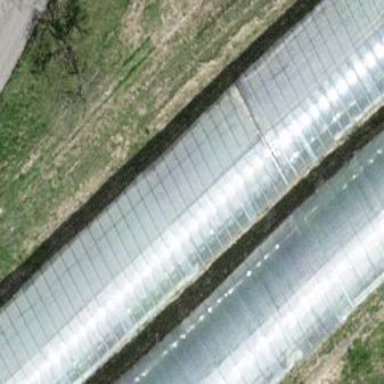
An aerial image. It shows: Greenhouse.